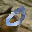
Label: 0